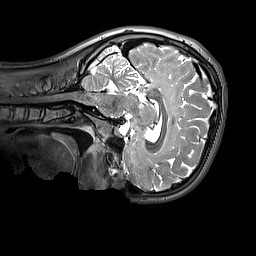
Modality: T2w
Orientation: sagittal
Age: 11
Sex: male
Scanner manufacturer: siemens
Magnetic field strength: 3 T
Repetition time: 3.2 s
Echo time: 0.408 s